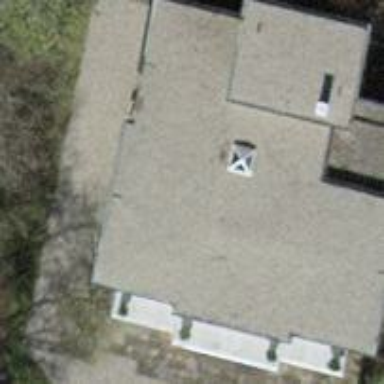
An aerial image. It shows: House with flat roof.